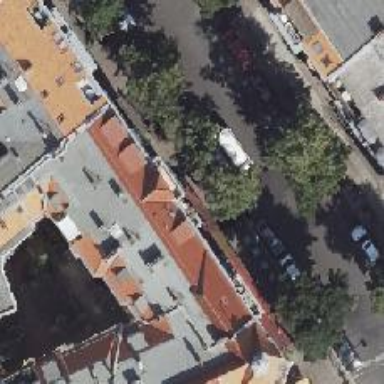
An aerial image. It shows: Restaurant.